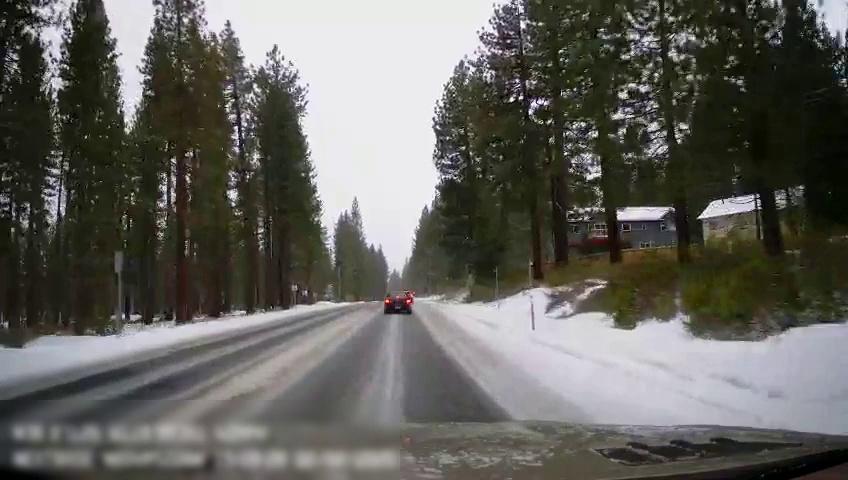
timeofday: Day
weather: Snowy
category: Drivable Space
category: Vehicles | Car
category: Vehicles | Car
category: Lanes | Current Lane